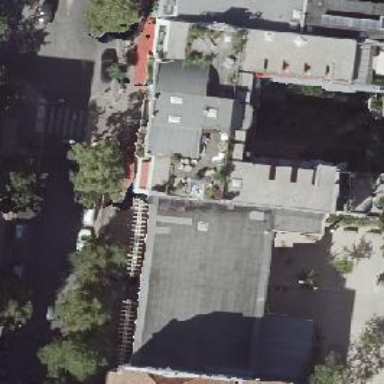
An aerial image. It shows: Restaurant.